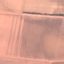
Label: AnnualCrop